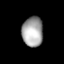
Tissue: lung
Cell type: Epithelial cells
Senescence score: 0.1292
Nuclear area (px): 616
Mean DAPI intensity: 164.242